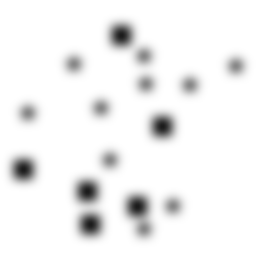
Squares: 6
Triangles: 0
Stars: 10
Total shapes: 16